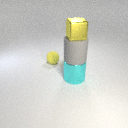
small yellow rubber sphere to the left of large cyan metal cylinder